Frequency: 55000
Velocity: 0,1705
Power: 6,1
Pulse duration: 0,0000001
Pass count: 1
Magnification: 10
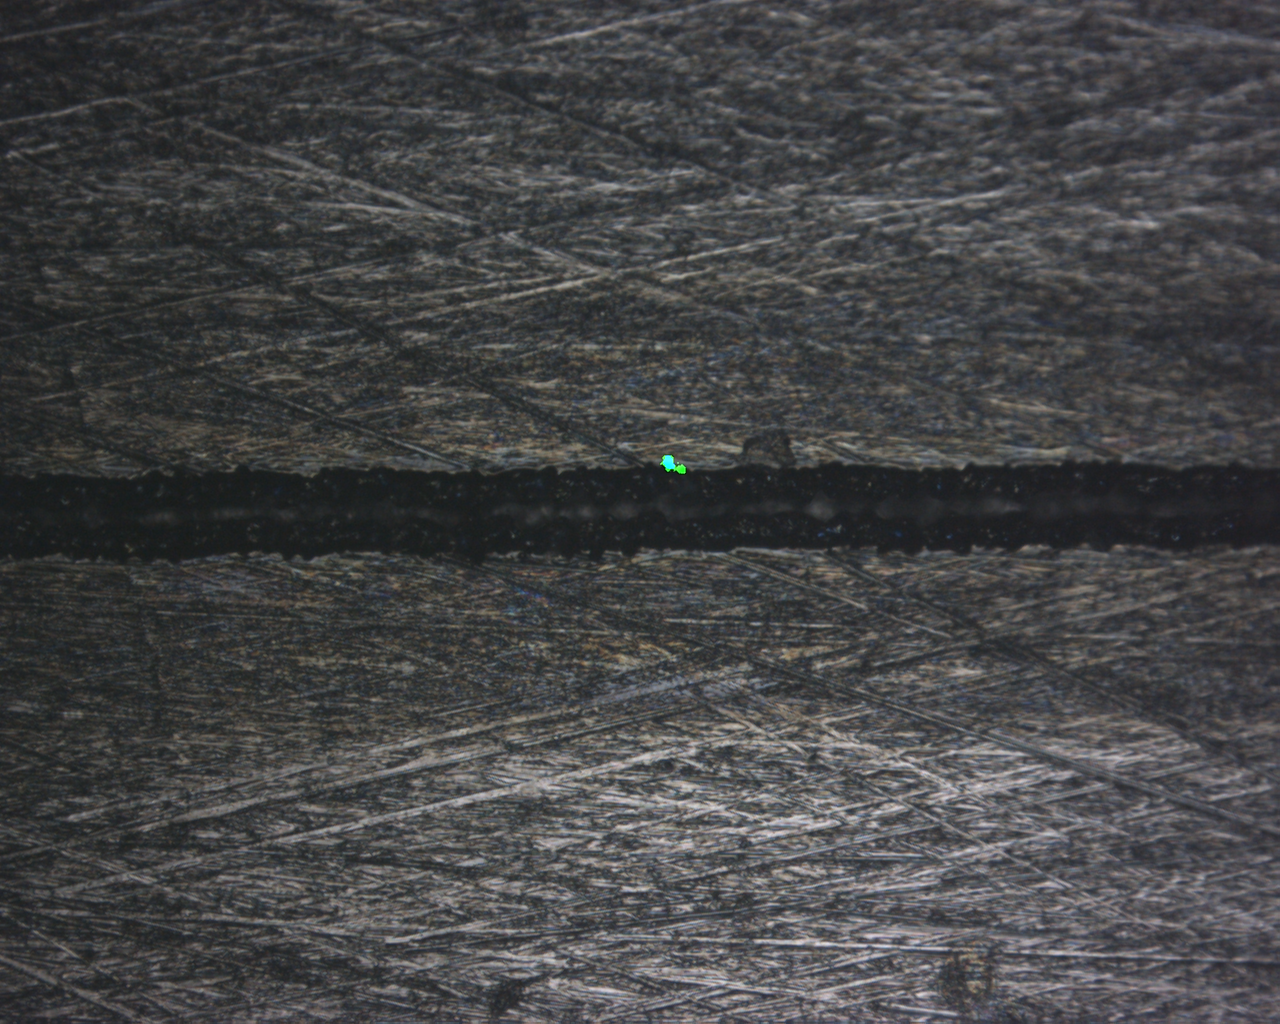
Measured width: 130.8847
Other width: 39.7828